Interaction volume radius: 5 \u00c5
Interaction volume height: 20 \u00c5
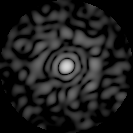
Disorder parameter: 0.8471